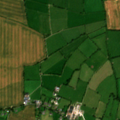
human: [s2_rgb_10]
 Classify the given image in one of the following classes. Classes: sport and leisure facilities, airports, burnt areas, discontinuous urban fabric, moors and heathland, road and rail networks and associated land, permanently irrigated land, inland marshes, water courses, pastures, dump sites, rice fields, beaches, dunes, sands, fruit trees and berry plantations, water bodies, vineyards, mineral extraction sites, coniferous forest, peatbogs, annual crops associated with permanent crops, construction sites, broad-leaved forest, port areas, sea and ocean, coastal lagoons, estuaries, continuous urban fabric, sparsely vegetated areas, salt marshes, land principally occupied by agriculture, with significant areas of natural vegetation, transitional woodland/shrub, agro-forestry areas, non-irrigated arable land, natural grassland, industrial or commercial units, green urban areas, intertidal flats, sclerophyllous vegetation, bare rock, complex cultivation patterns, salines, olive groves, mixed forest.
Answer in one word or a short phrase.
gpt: non-irrigated arable land, pastures